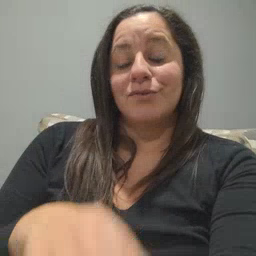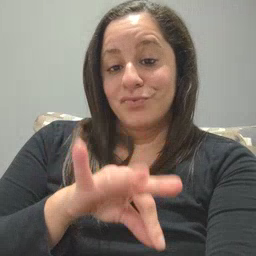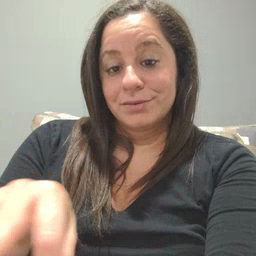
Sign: frenchfries